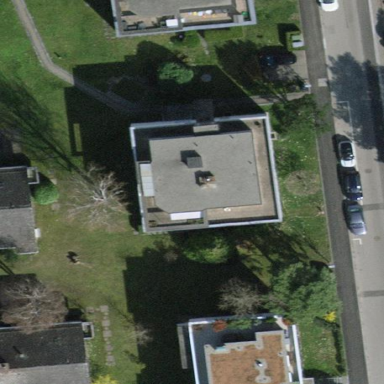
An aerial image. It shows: Building with flat roof oriented across its structure.